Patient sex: M
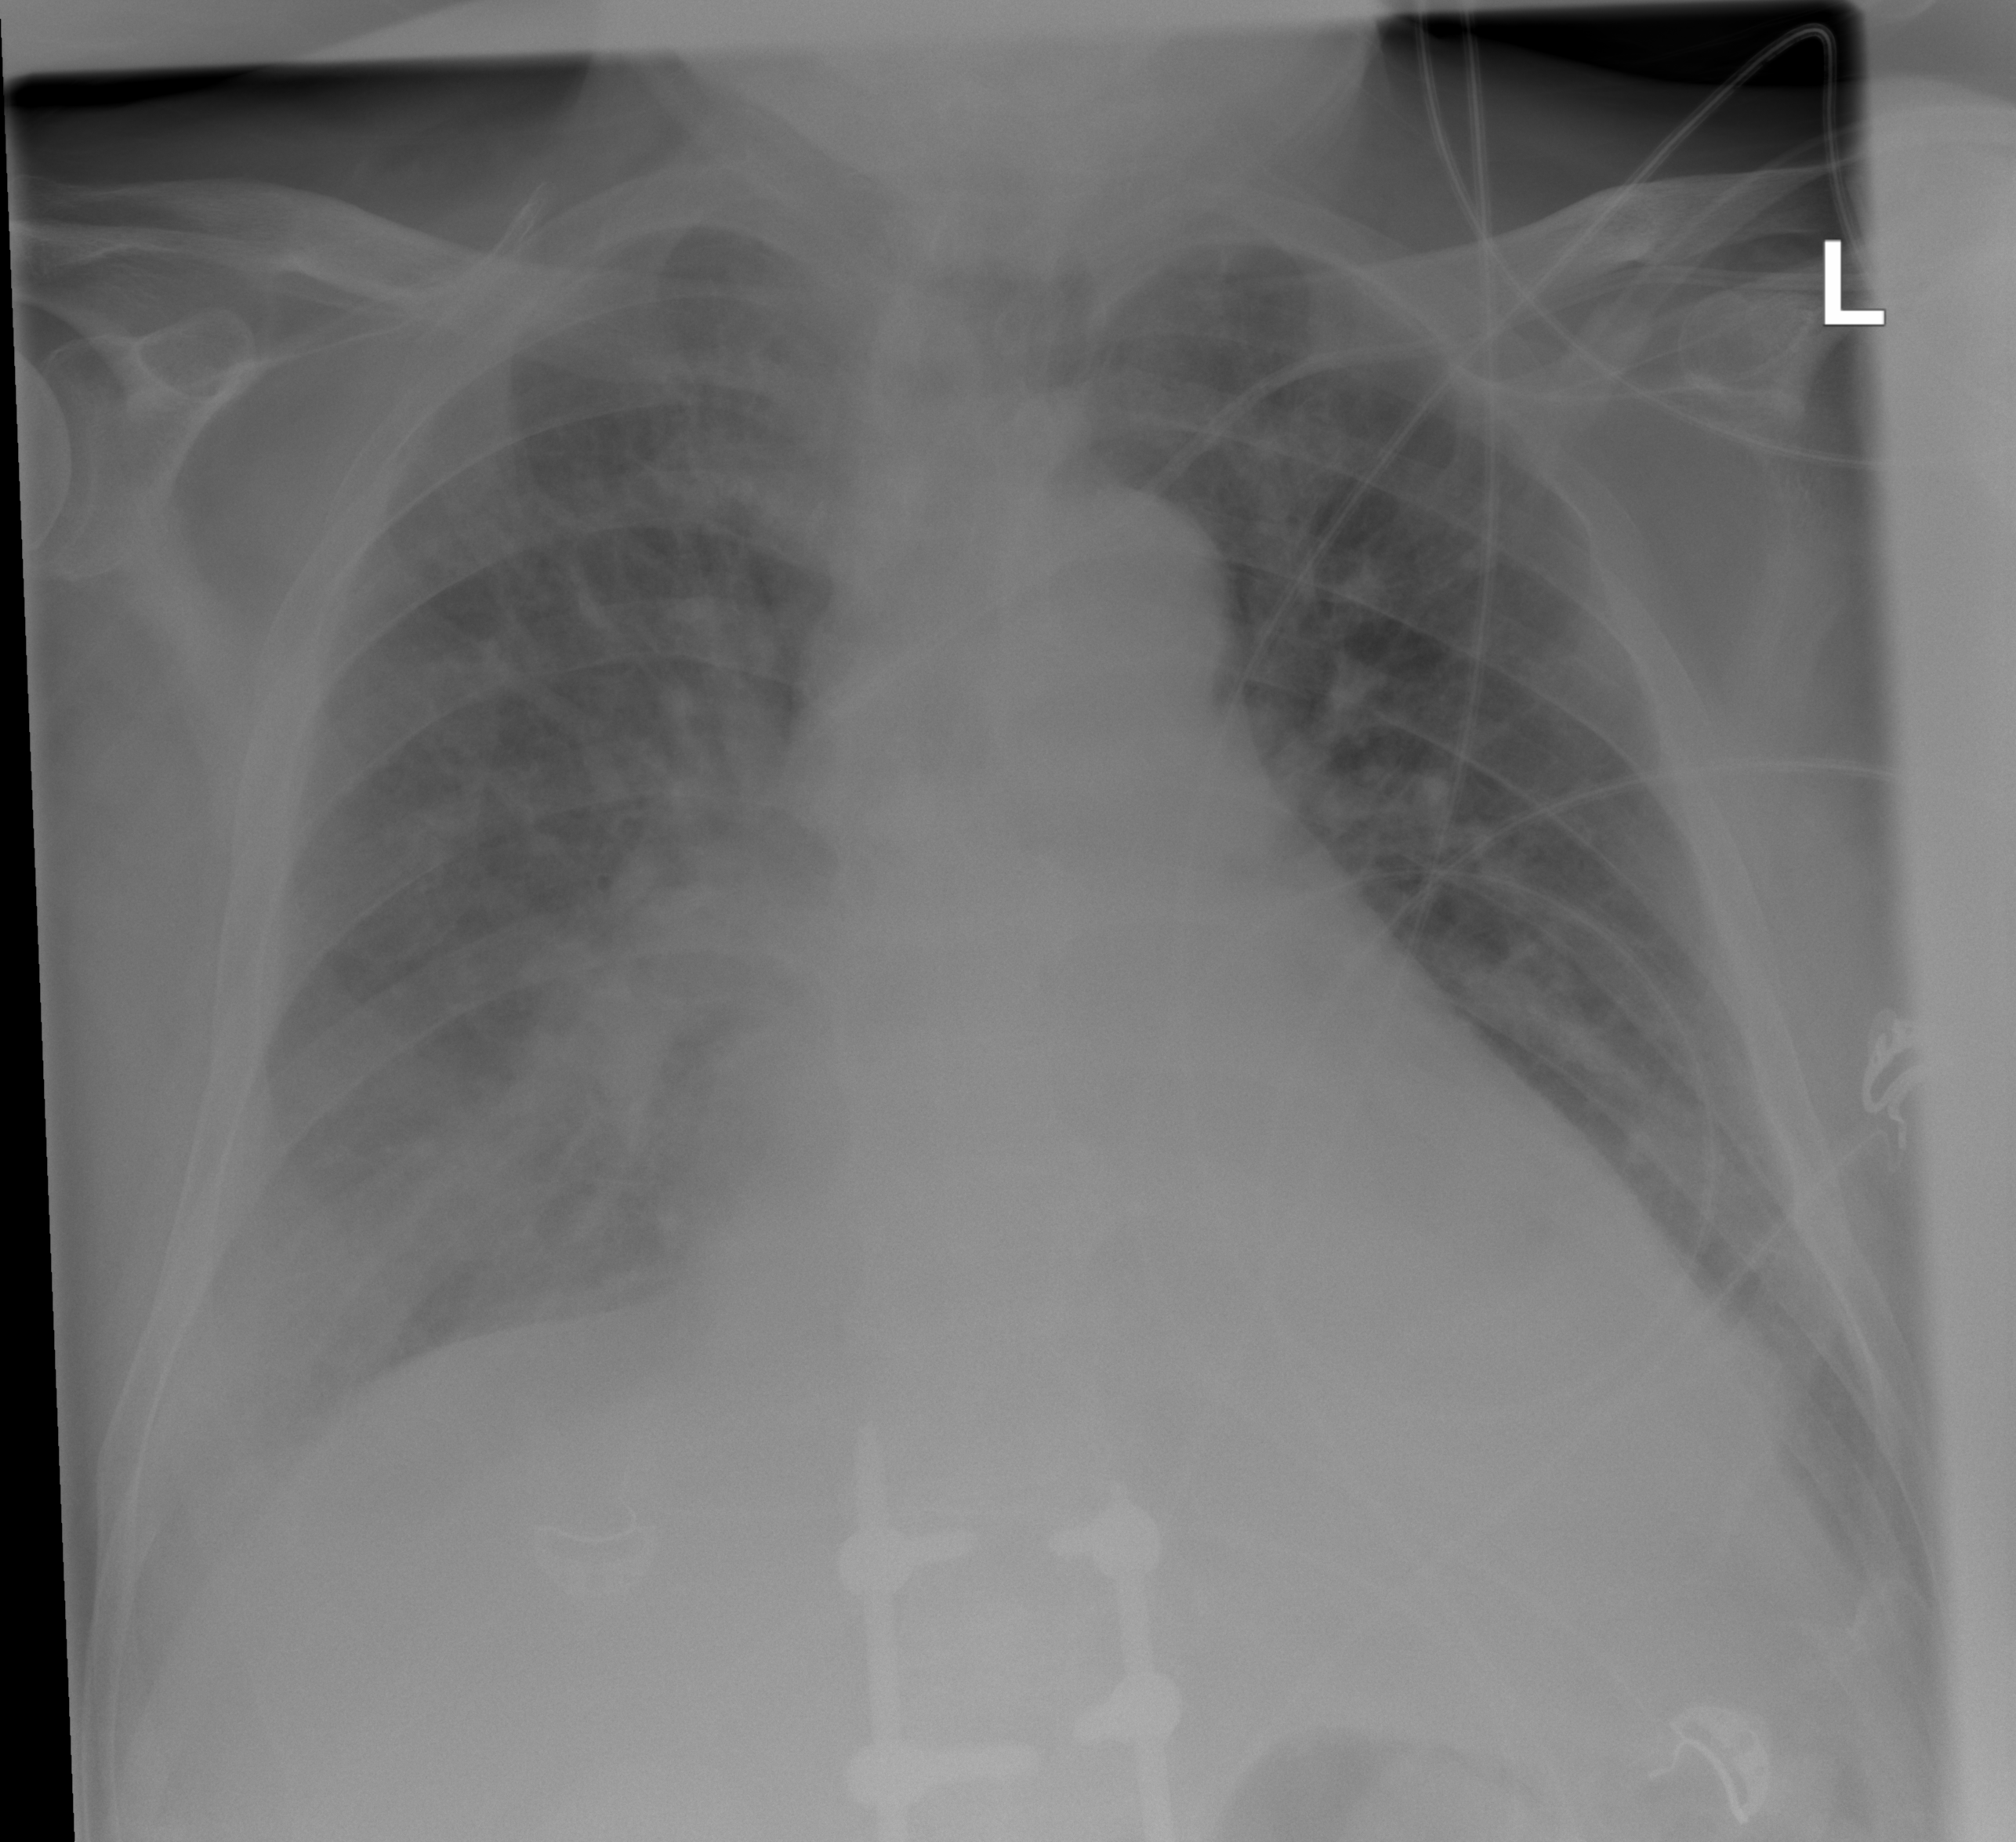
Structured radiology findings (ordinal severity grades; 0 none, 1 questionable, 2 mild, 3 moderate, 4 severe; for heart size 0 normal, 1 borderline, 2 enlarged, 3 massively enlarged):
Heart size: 2
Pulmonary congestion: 2
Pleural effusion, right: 0
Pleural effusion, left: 0
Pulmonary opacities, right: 2
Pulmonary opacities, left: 2
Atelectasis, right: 2
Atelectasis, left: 2